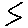
Label: zigzag